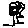
Label: tree